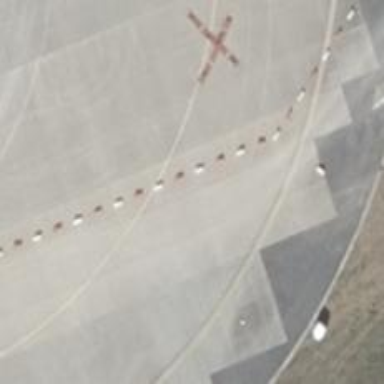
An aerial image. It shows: Taxiway at the airport with concrete surface.